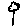
Label: flower